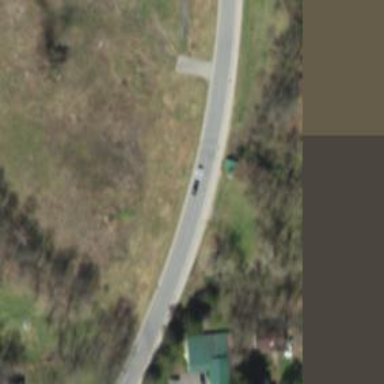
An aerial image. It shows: Tertiary road.